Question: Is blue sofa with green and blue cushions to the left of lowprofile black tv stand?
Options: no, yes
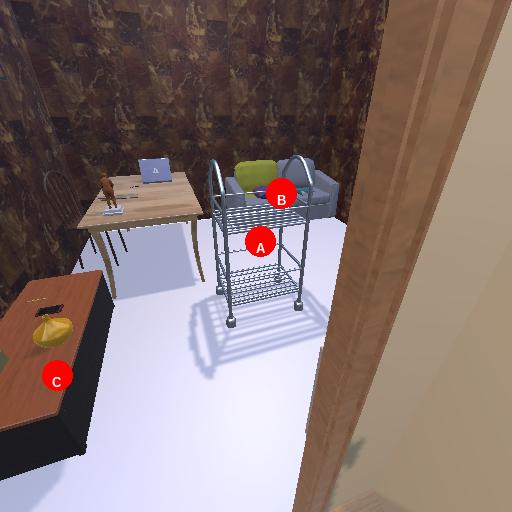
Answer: no